Question: I want to use the google address search on my website something like this:

But after spending a lot of hours couldn't figure out how to do it. I tried to use the API but it returns just geocoded value. I want to see that one I started typing first letters it would show me some first results. I know that I can use jquery autocomplete control for this target but also I need to know which api method is supposed to use for this target. Please help.
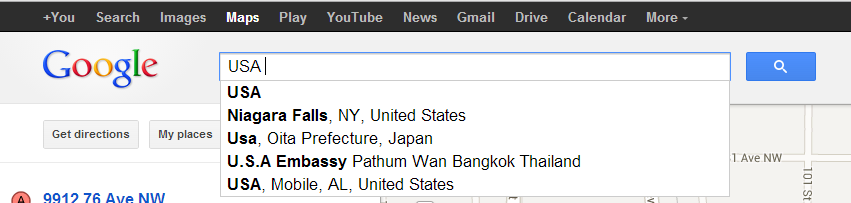
Answer: Google Maps JavaScript API v3 <URL>